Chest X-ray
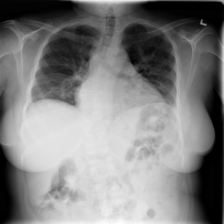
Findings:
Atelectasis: negative
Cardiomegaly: negative
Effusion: negative
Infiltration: negative
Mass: negative
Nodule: negative
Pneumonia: negative
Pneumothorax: negative
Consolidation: negative
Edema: negative
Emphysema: negative
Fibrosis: negative
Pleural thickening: negative
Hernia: negative